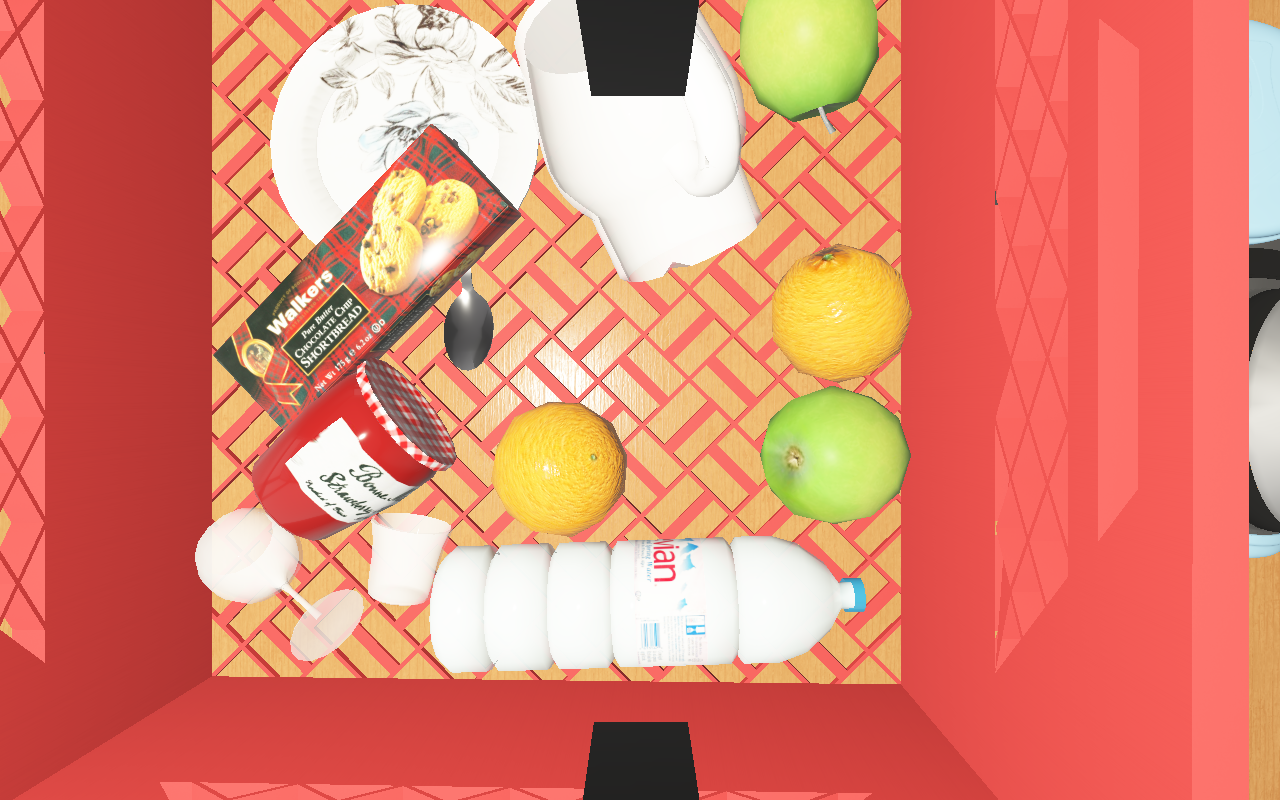
Objects in the scene:
carafe
water bottle
apple
spoon
plate
glass
wineglass
jam jar
cereal box
biscuit box